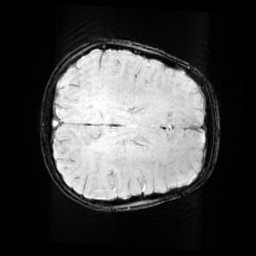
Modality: SWI
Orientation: axial
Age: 9
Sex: female
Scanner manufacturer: siemens
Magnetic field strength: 3 T
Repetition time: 0.027 s
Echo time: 0.02 s